Question: I'm working on transforming to HTML a multiple choice quiz stored in XML... the answers include html tags:
> What is the HTML tag used to create a collection of input fields
a) <collection>
b) <lasso>
c) <fieldset>
d) No such tag exists
The problem is that while the text is encoded in the XML;
'''
<multiple_choice>
<question>
<p style="font-weight: bold">What is the HTML tag used to create a collection of input fields?</p>
</question>
<choice value="V1">&lt;collection&gt;</choice>
<choice value="V2">&lt;lasso/&gt; </choice>
<choice value="V3">&lt;fieldset&gt;</choice>
<choice value="V4">No such tag exists</choice>
</multiple_choice>
'''
...by the time it gets rendered it has been unencoded, and the question displays on the screen with a, b, and c as blank, with a fieldset around d:

I found this here on Stack, tinkered it the tiniest bit, and used it:
'''
<xsl:template match="node()|@*">
<xsl:copy>
<xsl:apply-templates select="node()|@*"/>
</xsl:copy>
</xsl:template>
<!-- Replace < encoding "&lt;"" with double encoded string "&amp;lt;" -->
<xsl:template match="choice/text()">
<xsl:variable name="newtext">
<xsl:call-template name="string-replace">
<xsl:with-param name="string" select='.' />
<xsl:with-param name="from" select='"&lt;"' />
<xsl:with-param name="to" select='"&amp;lt;"' />
</xsl:call-template>
</xsl:variable>
<xsl:value-of select="$newtext"/>
</xsl:template>
'''
Which works SMASHINGLY if I want to change "fieldset" to "monkey" but if I want to change < , I get no change at all.
I tried it with < and with &lt; and neither worked.
Either using this method or any other method, how do I prevent the &lt; and &gt; from decoding before the render?
## Update 1
String replace is pretty traditional, but I should have thought to include it:
'''
<xsl:template name="string-replace" >
<xsl:param name="string" />
<xsl:param name="from" />
<xsl:param name="to" />
<xsl:choose>
<xsl:when test="contains($string,$from)"> <xsl:value-of select="substring-before($string,$from)"/><xsl:value-of select="$to"/> <xsl:call-template name="string-replace"> <xsl:with-param name="string" select="substring-after($string,$from)"/> <xsl:with-param name="from" select="$from"/> <xsl:with-param name="to" select="$to"/> </xsl:call-template>
</xsl:when>
<xsl:otherwise> <xsl:value-of select="$string"/>
</xsl:otherwise>
</xsl:choose>
</xsl:template>
'''
## Update 2
Minor eureka moment... I changed the "from" string to "&amp;lt;" and it was able to find it... which is great, I can change it to "[" easily if I wanted...
However I can't change it to &lt;... or even &amp;amp;amp;amp;lt; ... for whatever reason, the xsl will traverse any number of encodes and return an unencoded less than
## Update 3
The actual source I'm recieving at the browser is:
'''
<p style="font-weight: bold">What is the HTML tag used to create a collection of input fields?</p>
<input type="radio" value="V1"/><choice value="V1"><collection></choice><br/>
<input type="radio" value="V2"/><choice value="V2"><lasso></choice><br/>
<input type="radio" value="V3"/><choice value="V3"><fieldset></choice><br/>
<input type="radio" value="V4"/><choice value="V4">No such tag exists</choice><br/>
'''
The source I desire to receiving at the browser is:
'''
<p style="font-weight: bold">What is the HTML tag used to create a collection of input fields?</p>
<input type="radio" value="V1"/><choice value="V1">&lt;collection&gt;</choice><br/>
<input type="radio" value="V2"/><choice value="V2">&lt;lasso&gt;</choice><br/>
<input type="radio" value="V3"/><choice value="V3">&lt;fieldset&gt;</choice><br/>
<input type="radio" value="V4"/><choice value="V4">No such tag exists</choice><br/>
'''
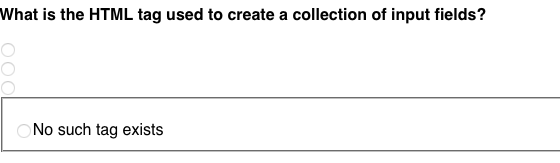
Answer: Your question is rather confusing. If this is your XML input:
'''
<multiple_choice>
<question>
<p style="font-weight: bold">What is the HTML tag used to create a collection of input fields?</p>
</question>
<choice value="V1">&lt;collection&gt;</choice>
<choice value="V2">&lt;lasso/&gt; </choice>
<choice value="V3">&lt;fieldset&gt;</choice>
<choice value="V4">No such tag exists</choice>
</multiple_choice>
'''
why is it necessary to replace anything? Yoi did not post the expected resulting HTML code, but as an example, applying this stylesheet:
'''
<xsl:stylesheet version="1.0"
xmlns:xsl="http://www.w3.org/1999/XSL/Transform">
<xsl:output method="xml" omit-xml-declaration="yes" version="1.0" encoding="utf-8" indent="yes"/>
<xsl:strip-space elements="*"/>
<!-- identity transform -->
<xsl:template match="@*|node()">
<xsl:copy>
<xsl:apply-templates select="@*|node()"/>
</xsl:copy>
</xsl:template>
<xsl:template match="choice">
<input type="radio" value="{@value}">
<xsl:value-of select="."/>
</input><br/>
</xsl:template>
</xsl:stylesheet>
'''
would produce the following :
'''
<multiple_choice>
<question>
<p style="font-weight: bold">What is the HTML tag used to create a collection of input fields?</p>
</question>
<input type="radio" value="V1">&lt;collection&gt;</input>
<br/>
<input type="radio" value="V2">&lt;lasso/&gt; </input>
<br/>
<input type="radio" value="V3">&lt;fieldset&gt;</input>
<br/>
<input type="radio" value="V4">No such tag exists</input>
<br/>
</multiple_choice>
'''
rendered as: